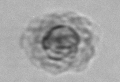
Label: Emiliania_huxleyi